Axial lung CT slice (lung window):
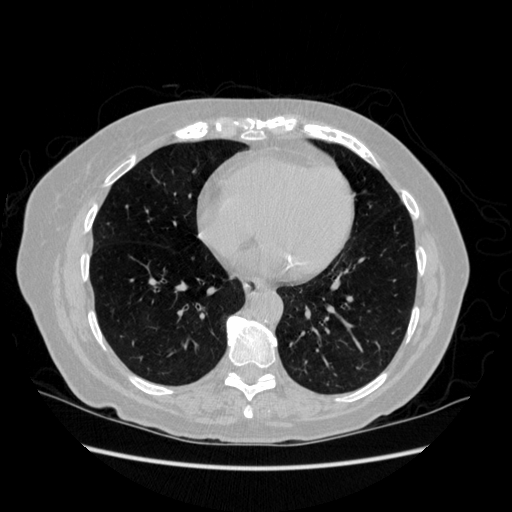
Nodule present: no